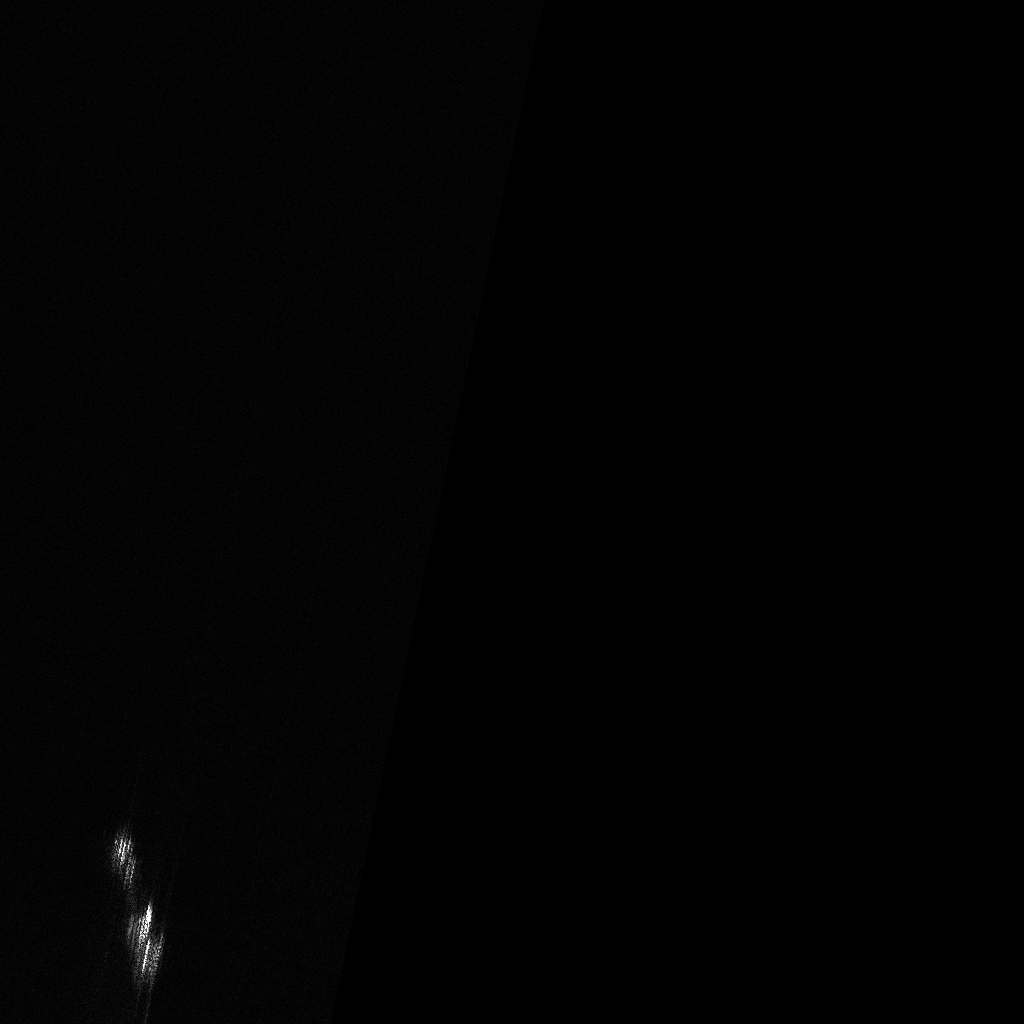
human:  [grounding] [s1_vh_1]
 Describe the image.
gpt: In the satellite image, there is  <ref>2 large container </ref> <box>[[9, 82, 15, 85, 90], [10, 90, 17, 93, 78]]</box> located at bottom left.